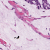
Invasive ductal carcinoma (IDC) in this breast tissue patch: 1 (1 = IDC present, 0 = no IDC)